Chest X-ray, PA view. Patient: 54 years old, sex M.
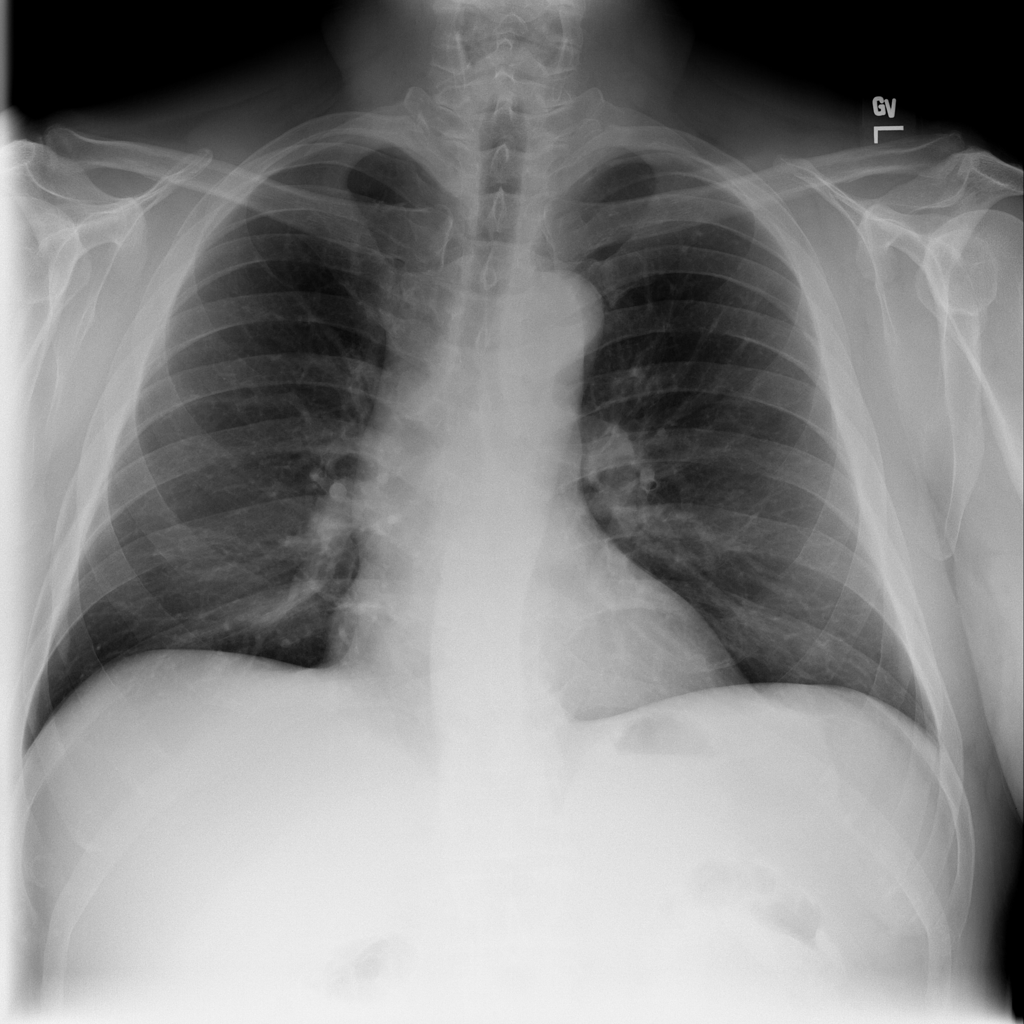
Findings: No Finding